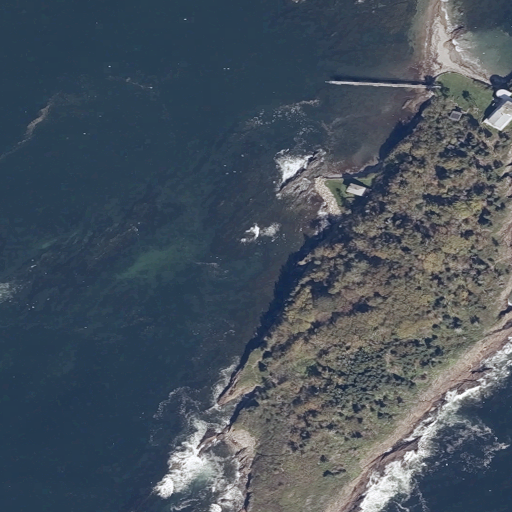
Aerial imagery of island in Maine named Eagle Island containing open water, herbaceous wetlands, mixed forest, and woody wetlands